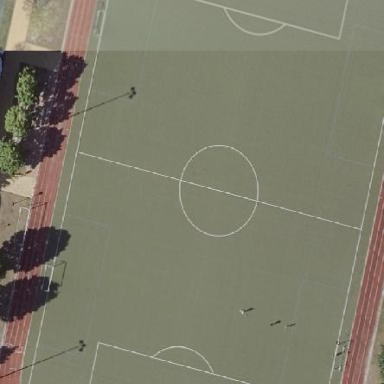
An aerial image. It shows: Artificial turf soccer pitch for leisure sport activities.